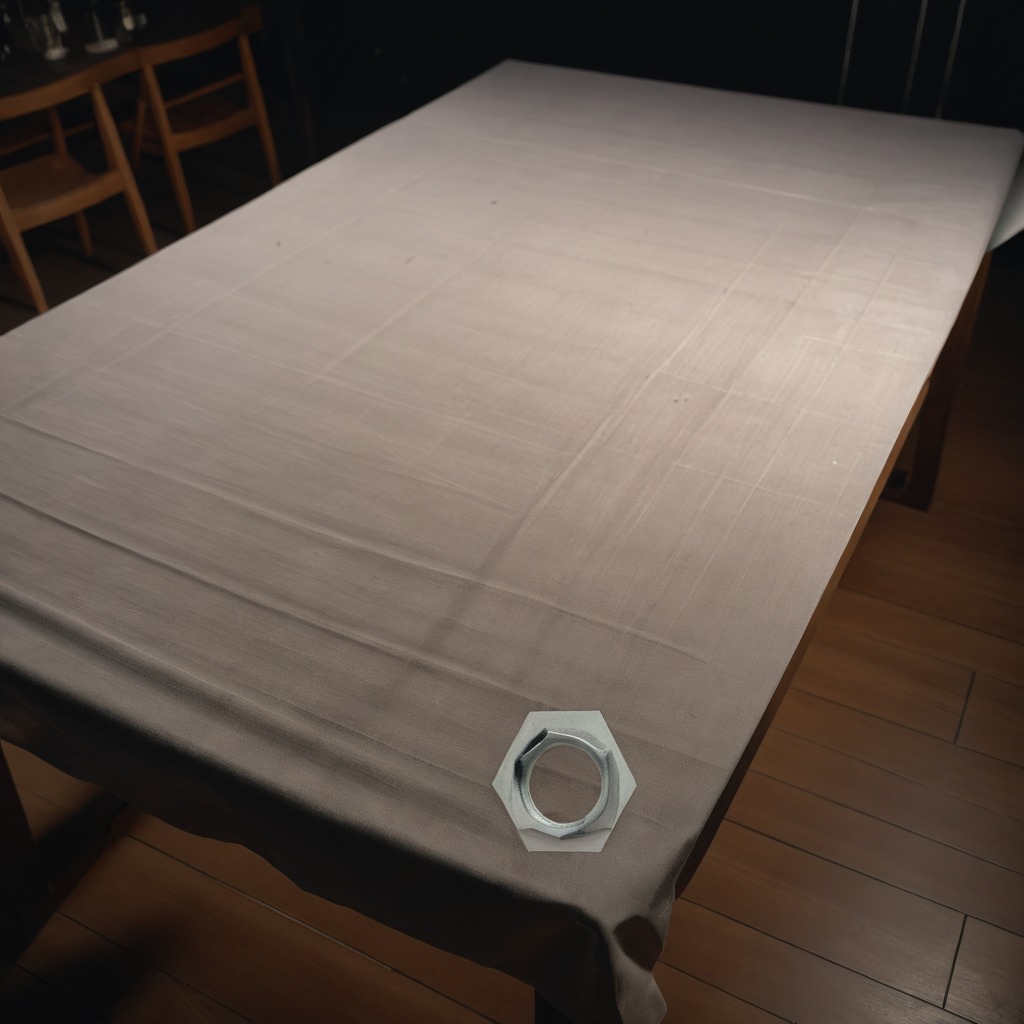
A metal nut lying on a wooden table inside a workshop at night dim ambient light soft shadows worn but beneath the cloth